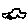
Label: car